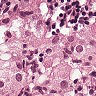
Metastatic tissue present: yes